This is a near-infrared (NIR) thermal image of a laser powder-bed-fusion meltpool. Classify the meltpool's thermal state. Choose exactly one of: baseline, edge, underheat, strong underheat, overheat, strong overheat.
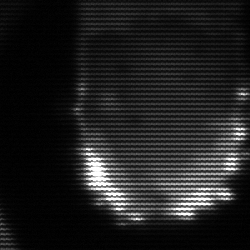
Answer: baseline